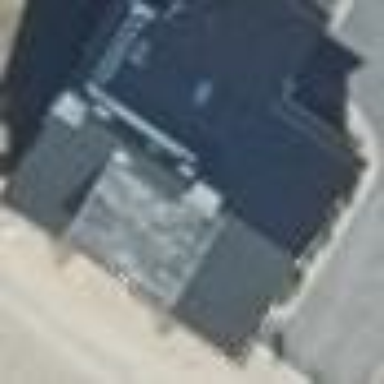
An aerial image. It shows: Building with gabled roof in black color. The roof orientation is along the building length.